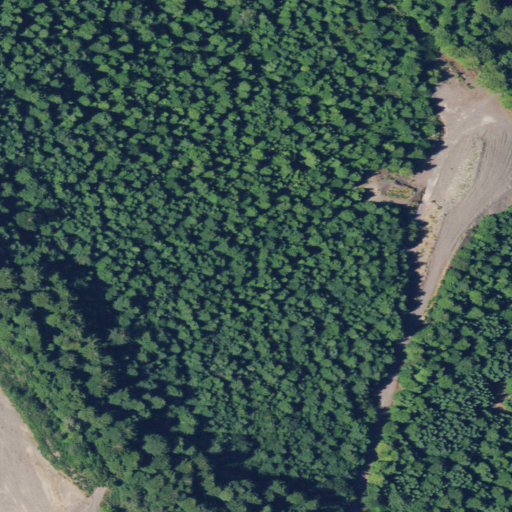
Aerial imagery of plain(s) in California named Elinor Flat containing evergreen forest, barren land, medium intensity development, herbaceous wetlands, and low intensity development